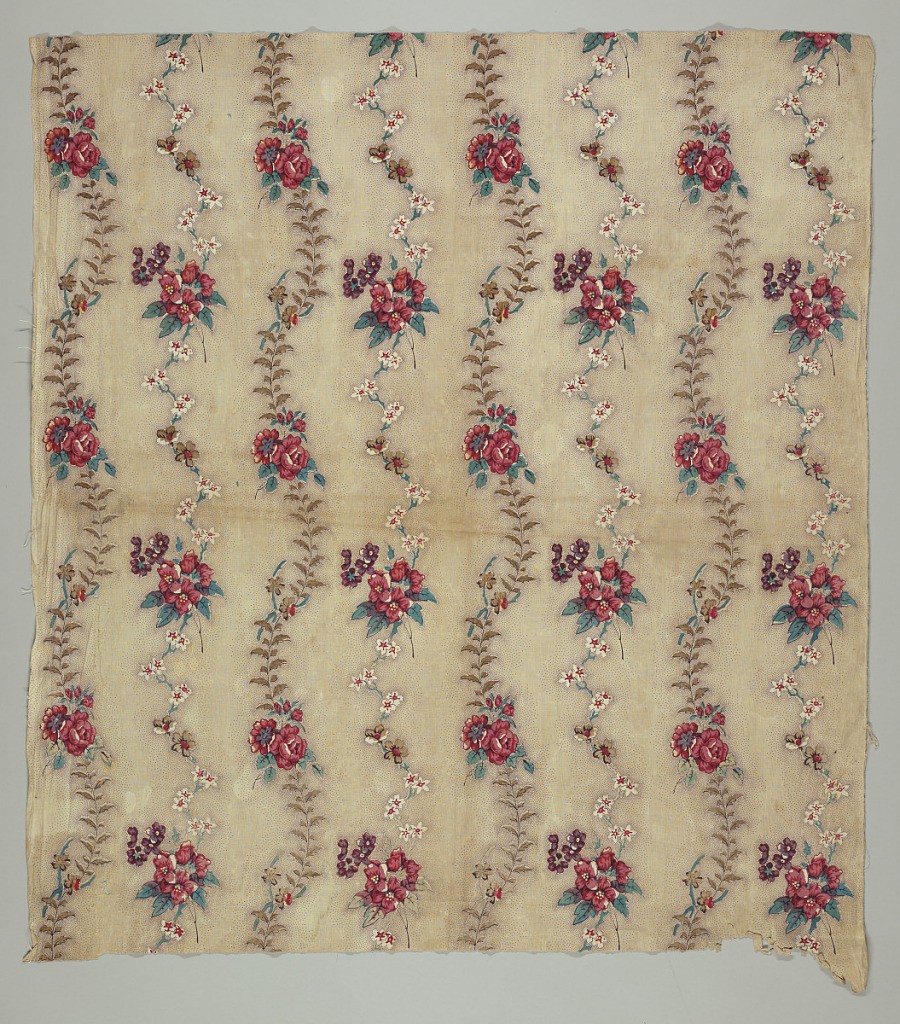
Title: Textile
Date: early 19th century
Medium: cotton Technique: engraved roller and relief printed on plain weave
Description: Panel of cream white cotton, with block-printed design in perpendicular arrangement. Delicate ascending vine with clusters of small flowers, naturalistically drawn in shades of red, violet, blue and yellow drab; small flowers in pure white probably by discharge. Fine picotage in dark brown around the vines and blossoms. Left selvages present.